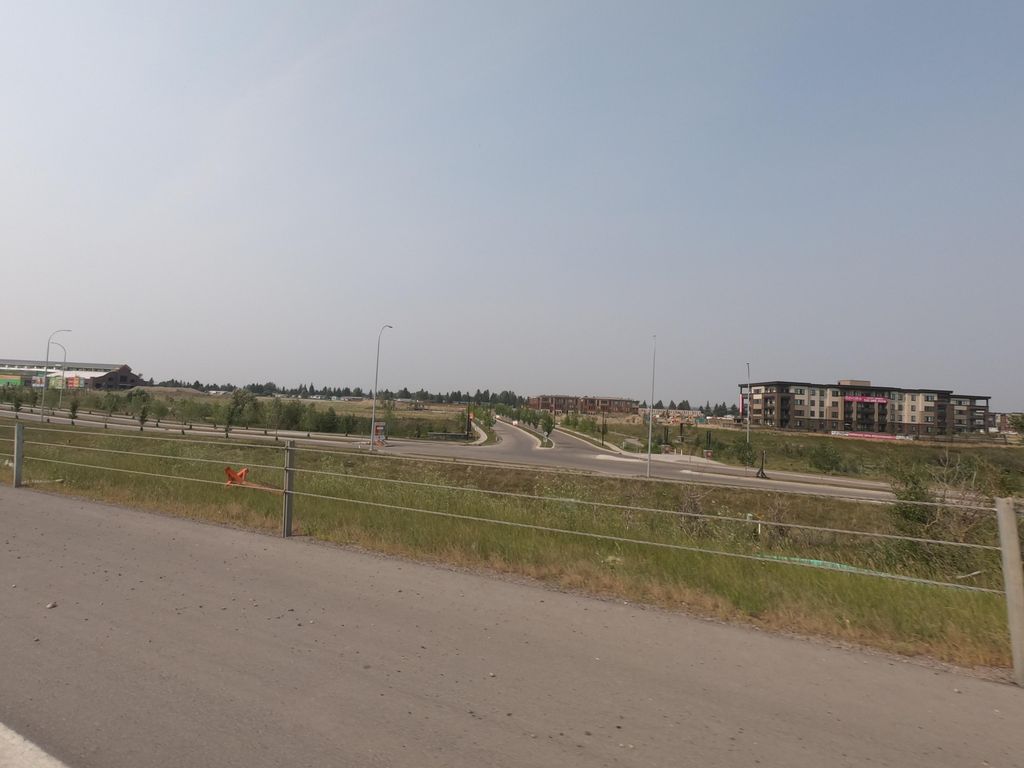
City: calgary